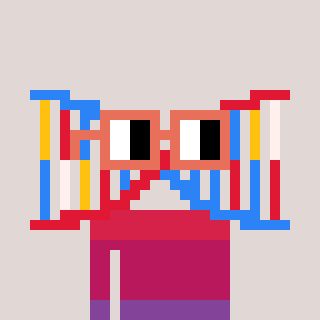
a pixel art character with square orange glasses, a dna-shaped head and a gunk-colored body on a warm background